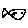
Label: fish